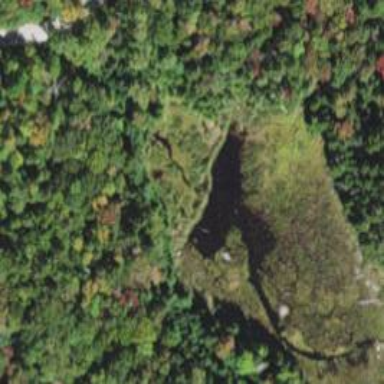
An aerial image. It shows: Serene pond surrounded by nature.